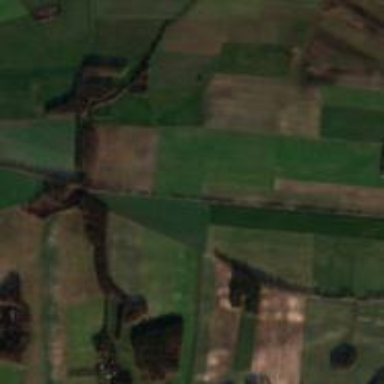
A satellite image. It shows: Beautiful meadow.